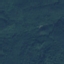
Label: Forest